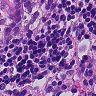
Metastatic tissue present: yes